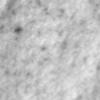
Label: no_change